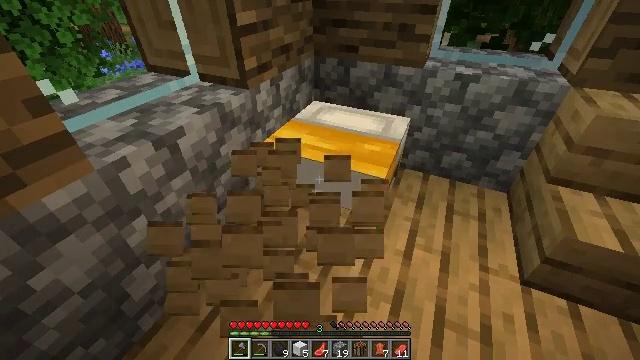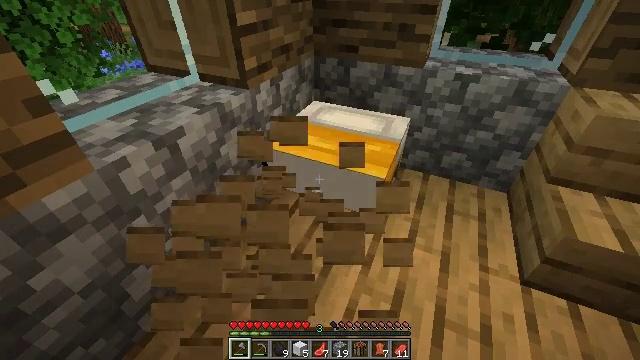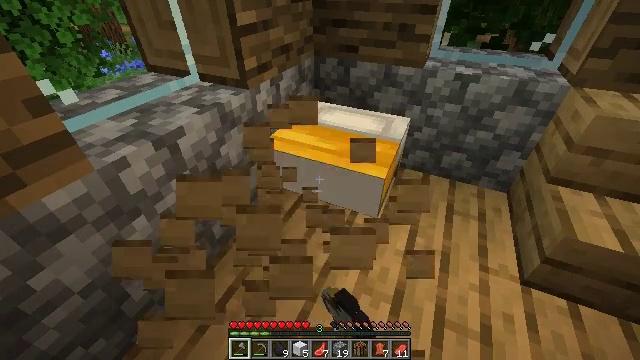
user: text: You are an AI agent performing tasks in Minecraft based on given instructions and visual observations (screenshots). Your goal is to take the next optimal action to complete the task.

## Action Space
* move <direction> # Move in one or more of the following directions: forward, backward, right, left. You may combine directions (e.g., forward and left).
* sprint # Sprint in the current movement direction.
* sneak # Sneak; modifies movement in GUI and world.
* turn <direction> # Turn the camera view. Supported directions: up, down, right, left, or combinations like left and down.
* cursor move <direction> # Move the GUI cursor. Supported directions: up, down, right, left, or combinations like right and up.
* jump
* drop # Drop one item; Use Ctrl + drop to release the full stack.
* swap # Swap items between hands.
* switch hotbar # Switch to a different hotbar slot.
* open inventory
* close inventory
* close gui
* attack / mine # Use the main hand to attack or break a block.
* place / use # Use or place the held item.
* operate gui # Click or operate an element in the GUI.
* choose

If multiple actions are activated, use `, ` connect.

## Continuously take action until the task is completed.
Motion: motion action
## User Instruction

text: Gather the yellow bed by attacking it.
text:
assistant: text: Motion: attack / mine
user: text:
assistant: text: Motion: attack / mine
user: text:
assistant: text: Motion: attack / mine